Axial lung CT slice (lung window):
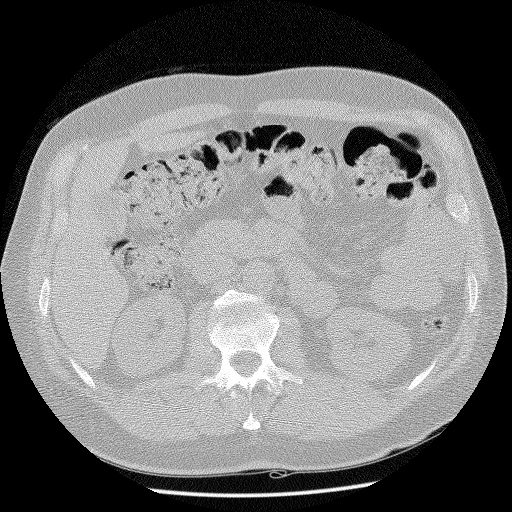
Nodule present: no